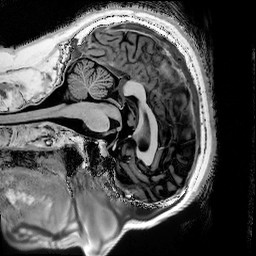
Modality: T1w
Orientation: sagittal
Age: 53
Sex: male
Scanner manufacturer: siemens
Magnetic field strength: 3 T
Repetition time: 5 s
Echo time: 0.00298 s